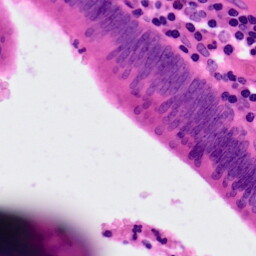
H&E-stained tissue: Colon